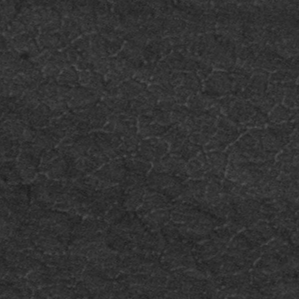
Label: frost